Question: I have an exclamation mark in my markup. It is displaying fine, but I want it to be colored red. Instead, however, it's showing up gray, as seen here:

My code:
'''
html +=
'<td class="font-size-md">' +
'<div class="custom-control custom-checkbox" style="padding-left: 2.5rem;">' +
'<input type="checkbox" class="custom-control-input" id="xxx_' + obj.xid + '" name="xxx' + obj.xid + '" ' + attributes + '>' +
'<label for="xxx' + obj.xid + '" class="custom-control-label">' +
'<span background-color:#113797>&#33;</span>' +
'</label>' +
'</div>' +
'</td>';
'''
The relevant portion of the code is here:
'''
<span background-color:#113797>&#33;</span>
'''
Why isn't this setting the color to red?
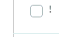
Answer: You are trying to set a CSS property. In html, these properties are accessible through the 'style' attribute of elements (among other paths). So your markup should read:
'''
<span style="background-color:#113797;">&#33;</span>
'''
You are setting, well, the background color for the box in which the exclamation mark glyph is rendered. If you wish to set the color of the exclamation mark, use the CSS 'color' property instead.
Another quirk: The color you use is not red but a tint of blue. Check out the following inline code
'''
<span style="background-color: red;">&#33;</span>
<span style="color: red;">&#33;</span>
<span style="background-color: #113797;">!</span>
<span style="color: #113797;">!</span>
'''